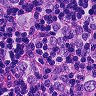
Metastatic tissue present: yes